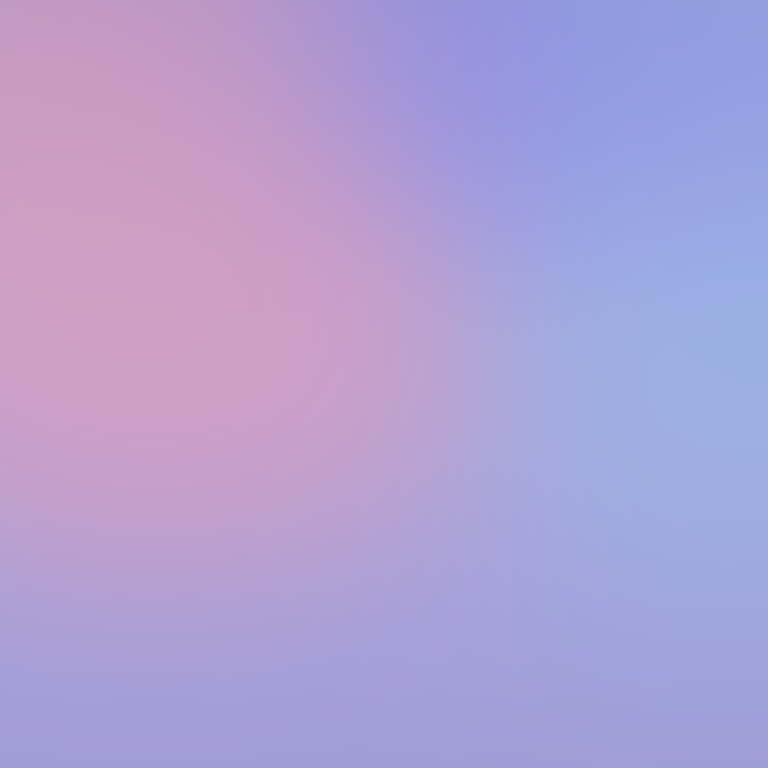
Abstract light effect, smooth gradient from soft pink to light blue, serene atmosphere, diffuse glow, no room, no furniture, no objects.